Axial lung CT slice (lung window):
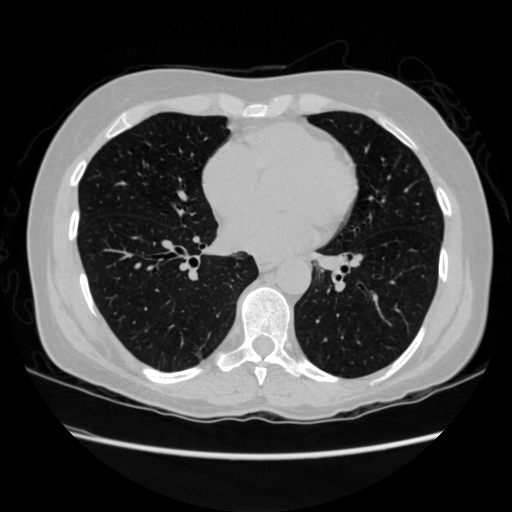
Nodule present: no